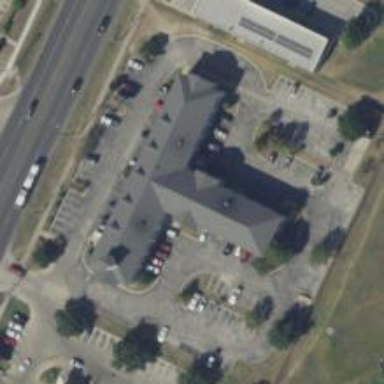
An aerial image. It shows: Hotel building.